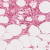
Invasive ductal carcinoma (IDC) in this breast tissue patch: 0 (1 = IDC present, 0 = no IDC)